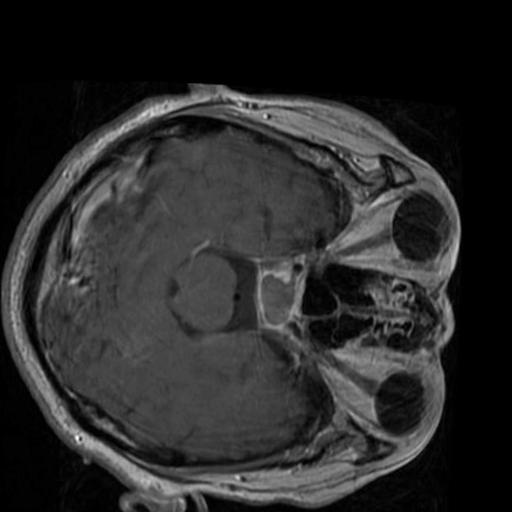
Label: brain_tumor